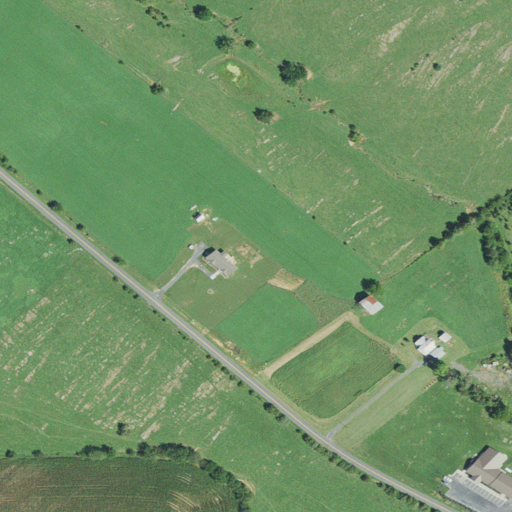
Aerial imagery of valley in Virginia named Glade Valley containing pasture, open development, low intensity development, and cultivated crops